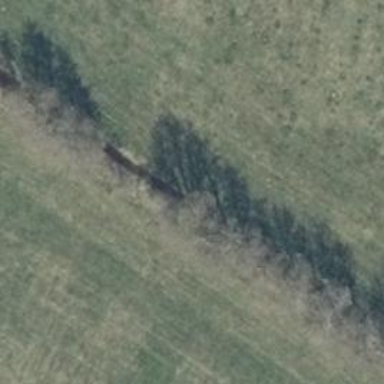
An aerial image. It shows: Row of deciduous broadleaved trees.